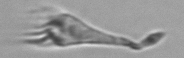
Label: Paratontonia_gracillima